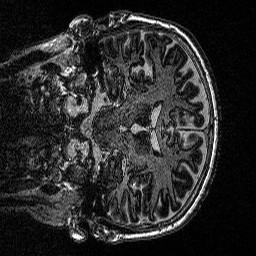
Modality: MP2RAGE
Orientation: coronal
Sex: male
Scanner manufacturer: siemens
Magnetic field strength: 3 T
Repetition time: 5 s
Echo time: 0.00292 s